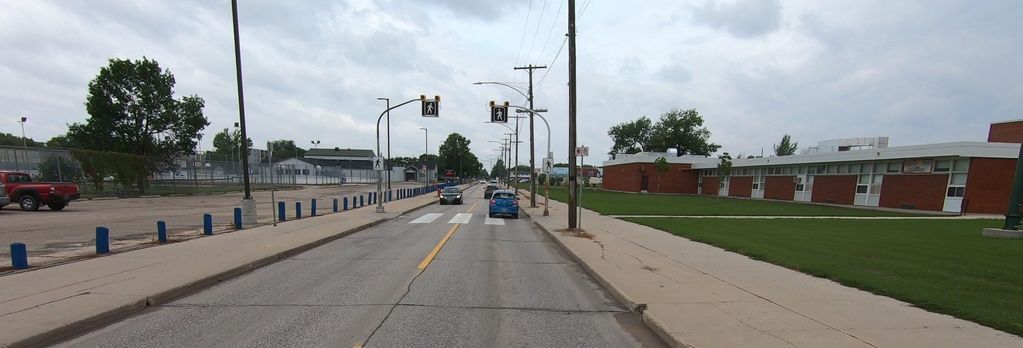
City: winnipeg